Question: I am generating a plot using the following sample code
'''
x=seq(1,10, length=100)
y=seq(-5,5,length=100)
pdf("plot.pdf")
plot(y~x, type="n", xlab="", ylab="")
for(i in 1:4){
y=rnorm(100, mean=i, sd=i)
lines(x,y, type="l",lty=i)
}
legend("topright", legend=c("a", "b", "c"), lty=c(1,2,3,4), pch=c(1,2,3,4))
dev.off()
'''
and when I save the plot in pdf, then the legend goes behind the drawn lines. While I want that the graphs should looks like the following while saving in the form of pdf.

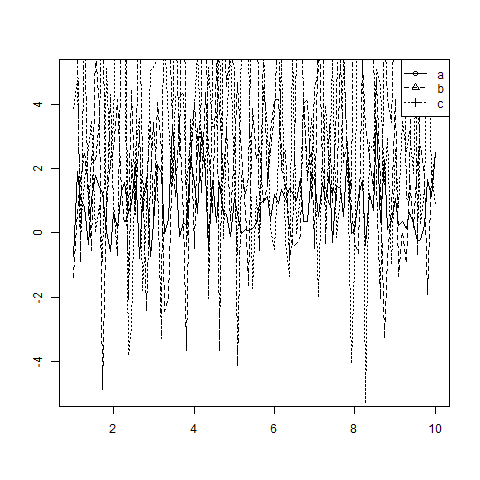
Answer: As you're seeing, the background color for the legend defaults to '"transparent"'. To set it instead to an opaque '"white"', use its 'bg' parameter, like this:
'''
legend("topright", legend=c("a", "b", "c"), lty=c(1,2,3,4), pch=c(1,2,3,4),
bg = "white")
'''